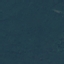
Label: Forest